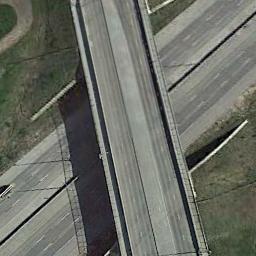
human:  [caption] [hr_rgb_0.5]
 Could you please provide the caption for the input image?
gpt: Three roads intersect at one point .

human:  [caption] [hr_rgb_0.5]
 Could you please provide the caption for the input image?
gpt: The grass is under the overpass .

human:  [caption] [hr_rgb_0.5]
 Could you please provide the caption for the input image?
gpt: The cross-line overpass is over the roads on the lawn .

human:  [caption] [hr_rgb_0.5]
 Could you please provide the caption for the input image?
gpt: The overpass is next to the grass with a car .

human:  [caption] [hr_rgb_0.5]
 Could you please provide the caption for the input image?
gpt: There are green lawns beside the overpass .